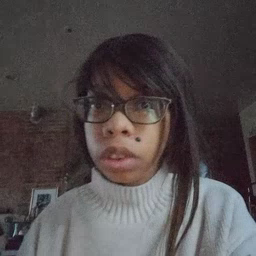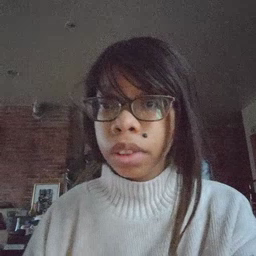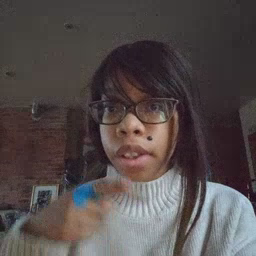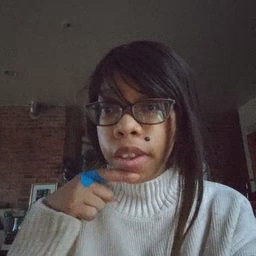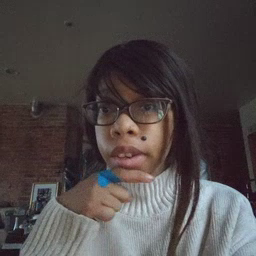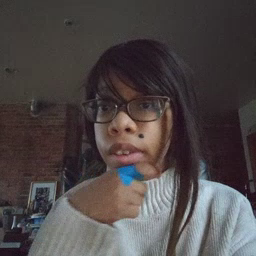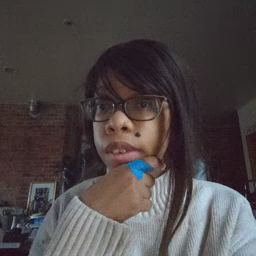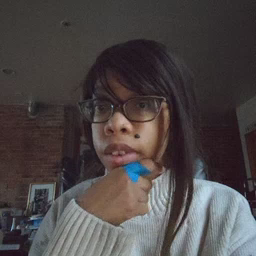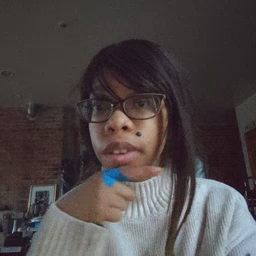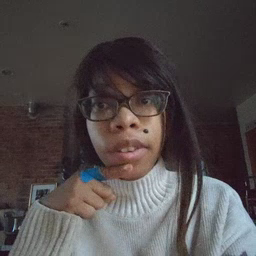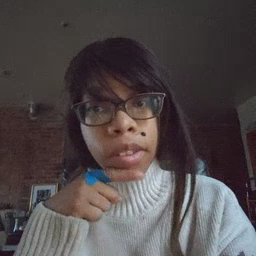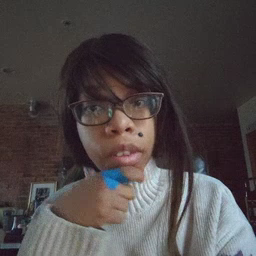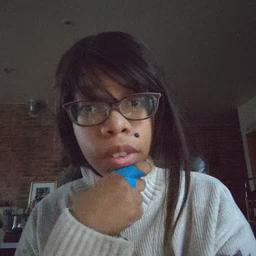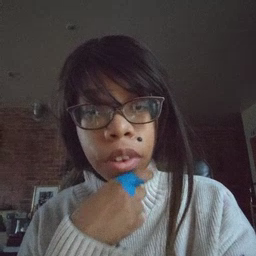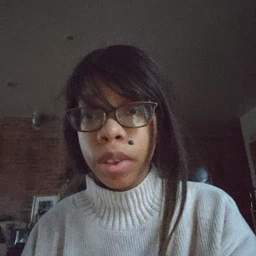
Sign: cereal